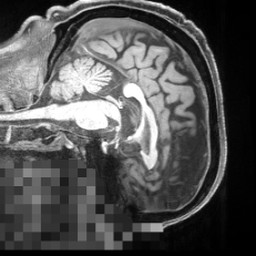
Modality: T1w
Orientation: sagittal
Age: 67
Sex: male
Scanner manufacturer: siemens
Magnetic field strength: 3 T
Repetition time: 2.55 s